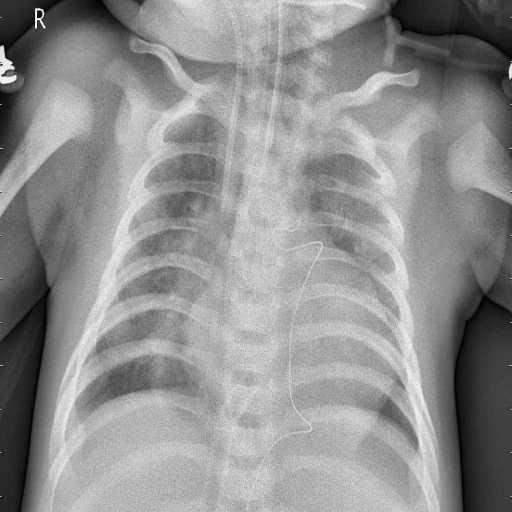
Finding: PNEUMONIA